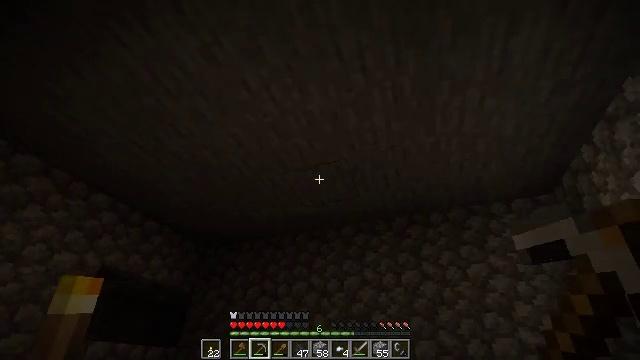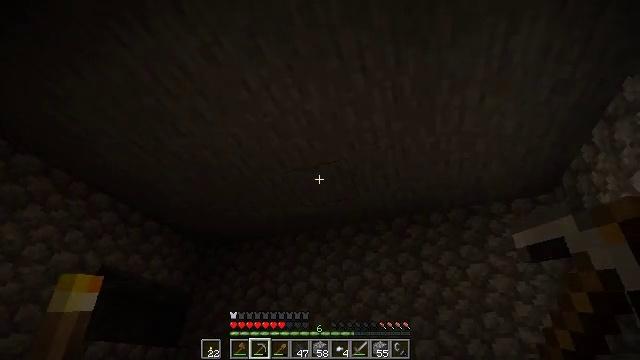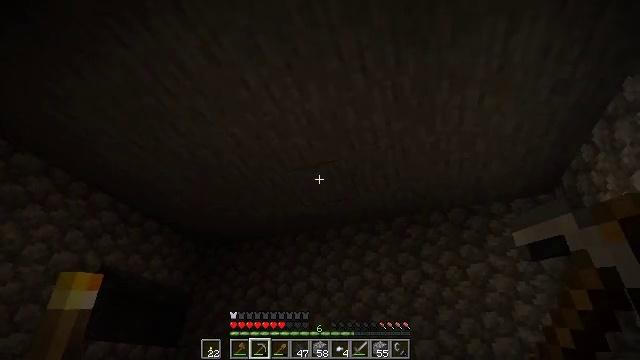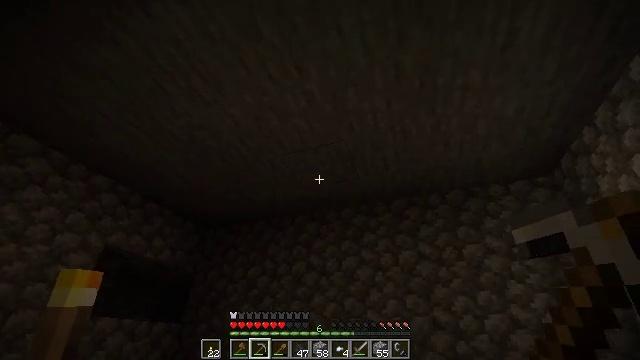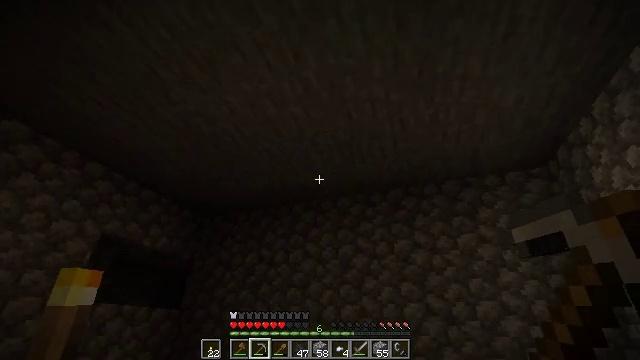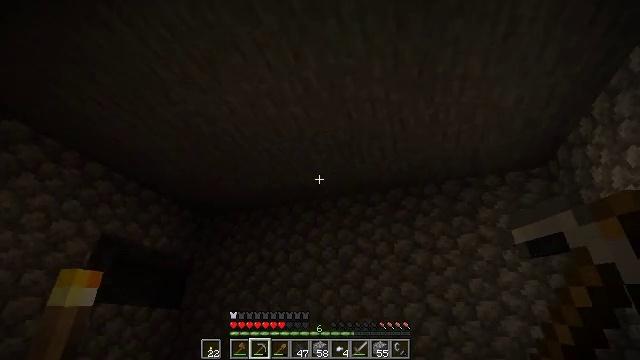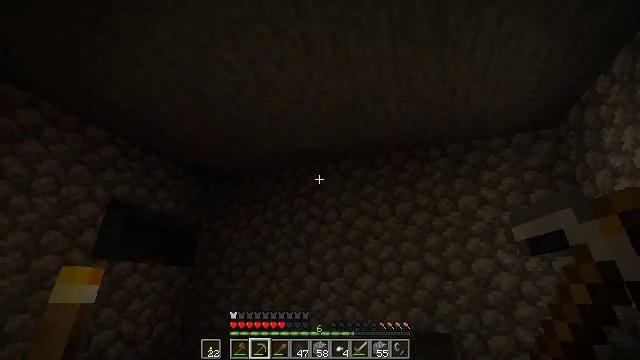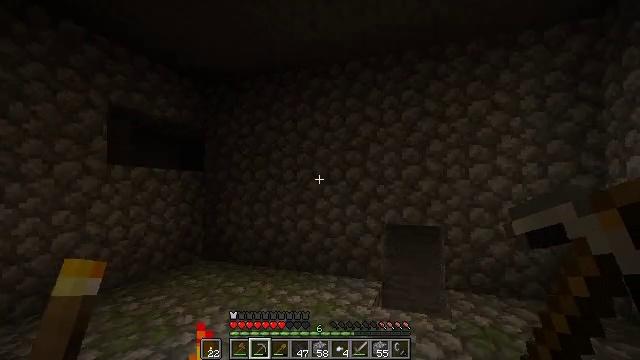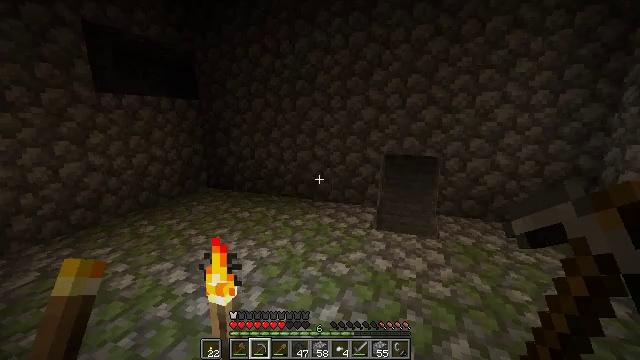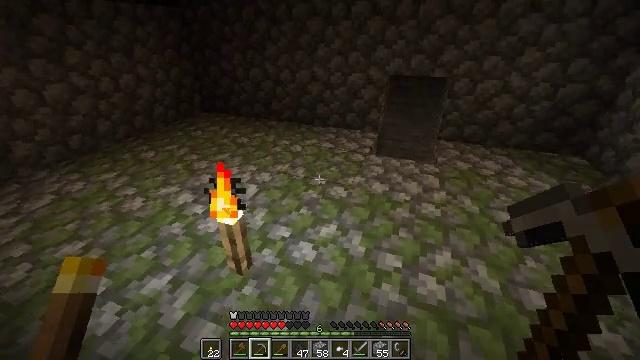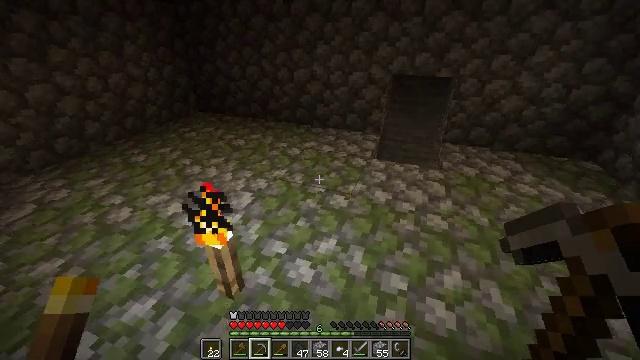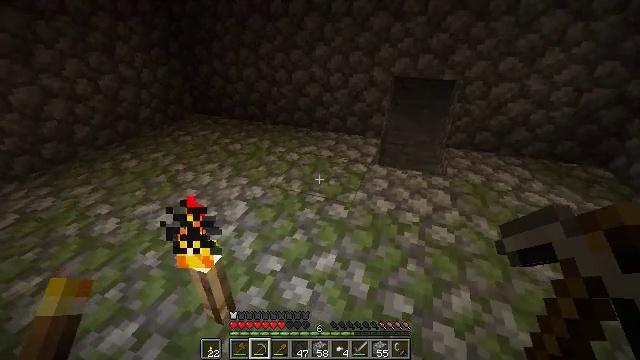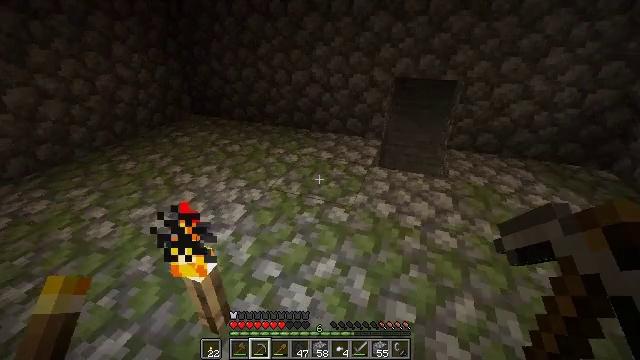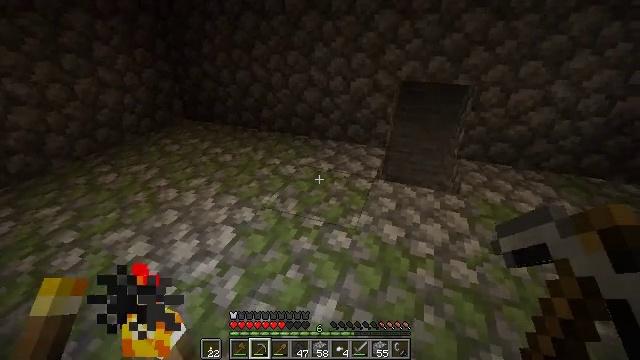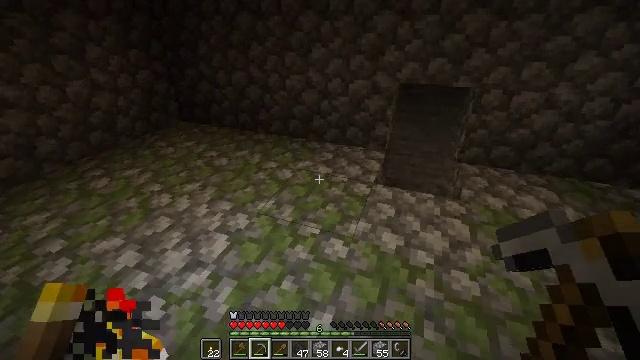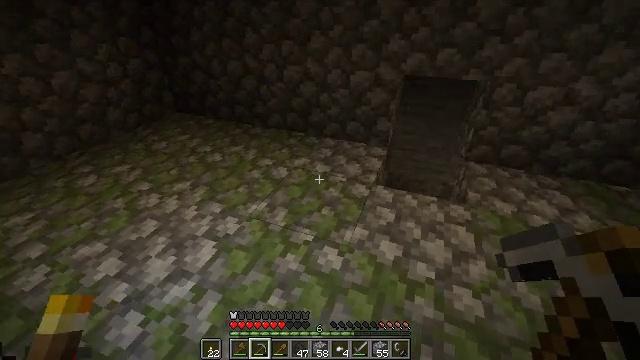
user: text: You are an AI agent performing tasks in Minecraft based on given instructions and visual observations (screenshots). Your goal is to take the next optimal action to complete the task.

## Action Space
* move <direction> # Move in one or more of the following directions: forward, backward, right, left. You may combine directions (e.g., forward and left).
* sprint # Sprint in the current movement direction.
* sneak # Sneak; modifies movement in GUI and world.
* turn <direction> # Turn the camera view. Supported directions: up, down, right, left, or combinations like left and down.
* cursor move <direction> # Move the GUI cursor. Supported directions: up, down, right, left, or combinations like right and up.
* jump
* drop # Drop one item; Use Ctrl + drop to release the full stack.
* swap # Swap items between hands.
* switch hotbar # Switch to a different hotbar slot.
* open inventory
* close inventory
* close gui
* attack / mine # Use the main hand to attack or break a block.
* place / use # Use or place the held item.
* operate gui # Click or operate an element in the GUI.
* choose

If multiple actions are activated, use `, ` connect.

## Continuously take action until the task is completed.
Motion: motion action
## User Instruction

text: Dig through gravel to clear a path.
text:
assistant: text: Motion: no_op
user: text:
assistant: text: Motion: no_op
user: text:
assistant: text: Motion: turn down
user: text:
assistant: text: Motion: turn down
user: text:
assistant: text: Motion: no_op
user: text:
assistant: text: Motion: turn down
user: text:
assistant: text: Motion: turn down
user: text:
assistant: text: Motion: turn down
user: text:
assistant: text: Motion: move forward, turn down
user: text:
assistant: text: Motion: move forward
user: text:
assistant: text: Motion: move forward
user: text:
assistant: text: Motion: move forward
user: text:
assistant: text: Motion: move forward
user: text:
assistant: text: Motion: move forward and move right
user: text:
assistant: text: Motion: move forward and move right, turn left and down
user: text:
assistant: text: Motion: move forward and move right, turn left and down
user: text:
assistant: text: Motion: move forward and move right, turn left and down
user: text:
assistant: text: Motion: move forward and move right, turn left and down
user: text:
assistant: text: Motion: move forward and move right, turn left and down
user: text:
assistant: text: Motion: move forward and move right, turn left and down
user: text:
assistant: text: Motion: move forward and move right, turn down
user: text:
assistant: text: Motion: move forward and move right, turn right and down
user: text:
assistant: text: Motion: move forward and move right, turn right and down
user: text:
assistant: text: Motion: move forward, turn right and down
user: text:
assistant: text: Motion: move forward, turn right
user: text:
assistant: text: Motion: move forward, turn right and up
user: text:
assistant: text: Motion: move forward
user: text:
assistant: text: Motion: move forward and move left
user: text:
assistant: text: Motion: move forward and move left
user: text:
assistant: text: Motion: move forward and move left